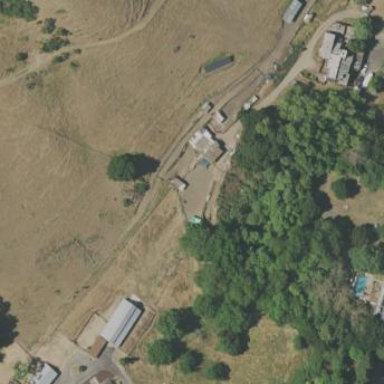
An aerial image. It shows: Farmyard area.